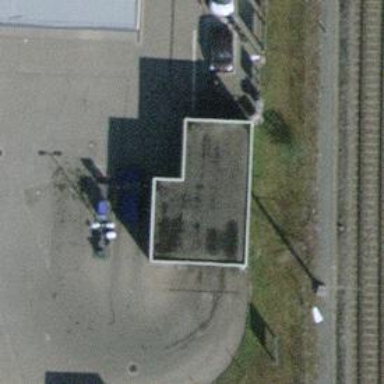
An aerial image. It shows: Car wash facility.